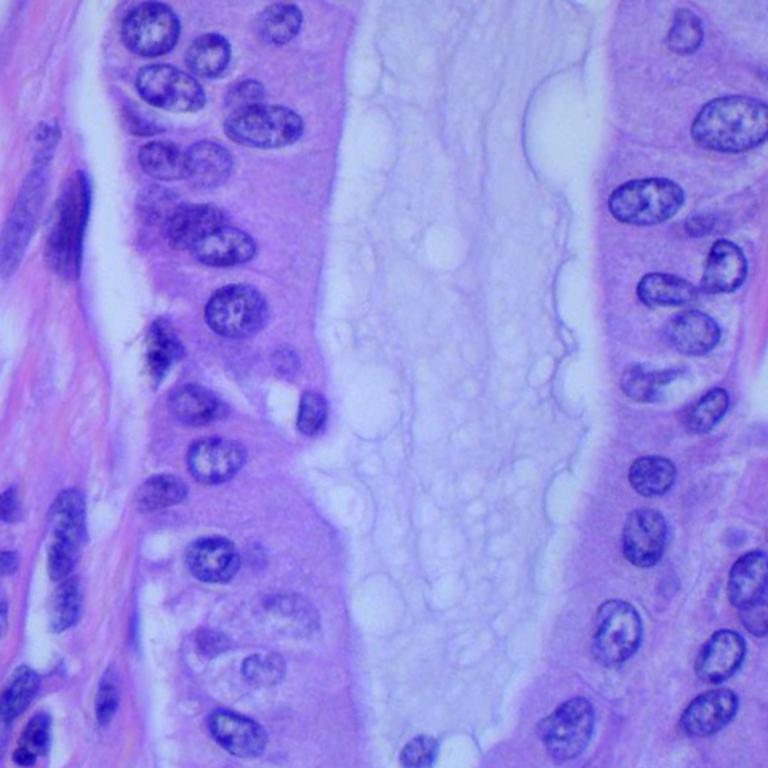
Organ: lung
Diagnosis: adenocarcinomas